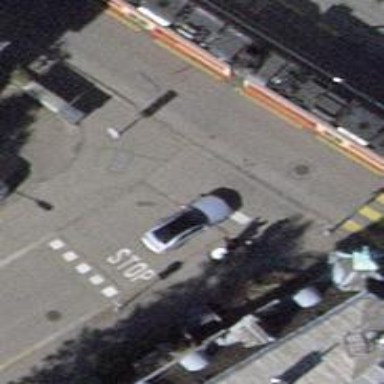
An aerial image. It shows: Traffic calming table.